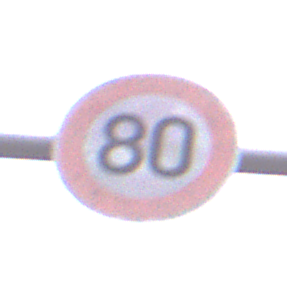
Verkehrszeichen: Geschwindigkeit80
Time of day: Midday
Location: Outdoor (Nature)
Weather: Overcast
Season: Autumn
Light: Natural